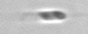
Label: flagellate_morphotype3